You are looking at the short-time Fourier spectrogram of a rotating shaft's vibration signal. Diagnose the rotating machine from this image, choosing from: normal, misalignment, unbalance, looseness.
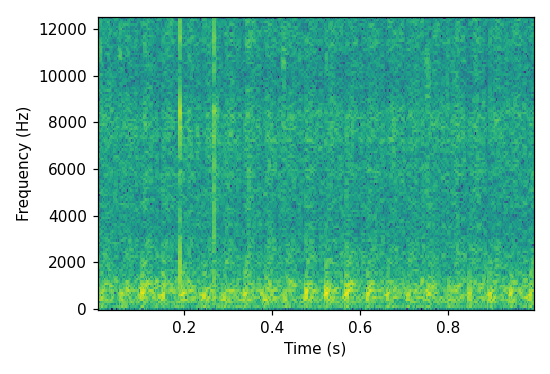
Answer: looseness